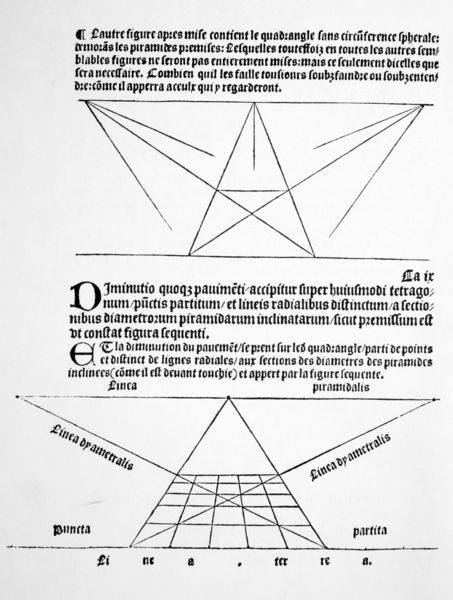
Titel: Illustration aus: "De Artificiali Perspectiva"
Künstler: Viator
Standort: New York
Institution: Pierpont Morgan Library
Schlagwörter: weiß, dreieck, grau, schwarz, skizze, zeichnung, muster, schachbrett, architektur, horizont, blatt, gotik, renaissance, holzschnitt, schrift, papier, perspektive, studie, fläche, grafik, graphik, linien, rand, französisch, symmetrie, inschrift, zahlen, ziffern, perspective, striche, flucht, fluchtlinien, punkte, buch, stern, strahlen, linie, druck, schnitt, initialen, seite, fliesen, illustration, text, zeitung, buchstabe, buchstaben, punkt, strahl, beschriftung, initiale, entwurf, buchdruck, buchseite, zacken, zeichnen, fluchtpunkt, konstruktion, diagonale, diagonalen, zeilen, dürer, absatz, dreiecke, fraktur, geometrie, viereck, schwar, letter, altdeutsch, raster, beschreibung, erklärung, wissenschaft, grundriss, lehre, proportionen, traktat, winkel, latein, lateinisch, mathematik, anleitung, einteilung, theorie, messung, vermessung, albrecht, albrecht dürer, initial, geo, anfangsbuchstabe, pentagramm, lehrbuch, diagramm, fluchtpunkte, grossbuchstabe, entfernungen, bildaufbau, fliesenmuster, ger,any, flcuht, auzug, linea, ametralis, la ir